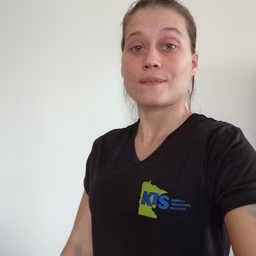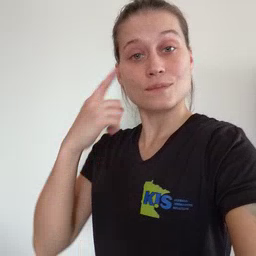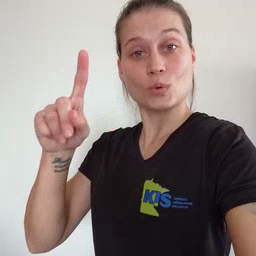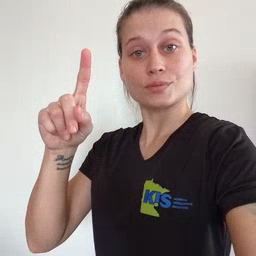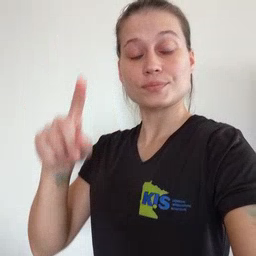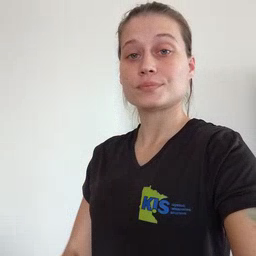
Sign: for